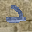
Label: 2